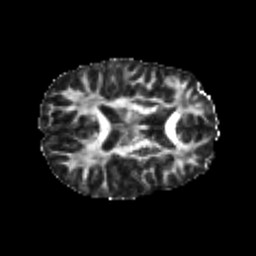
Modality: FA
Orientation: axial
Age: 21
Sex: male
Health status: healthy
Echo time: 0.074 s